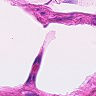
Metastatic tissue present: no